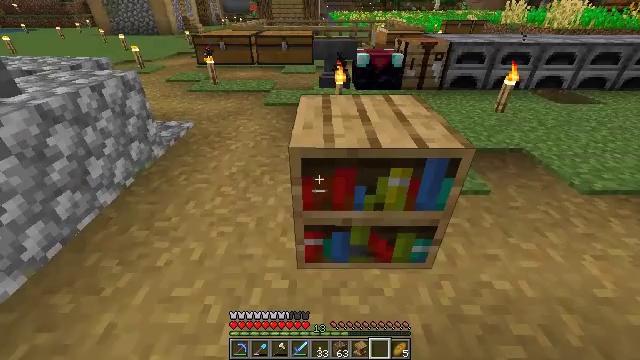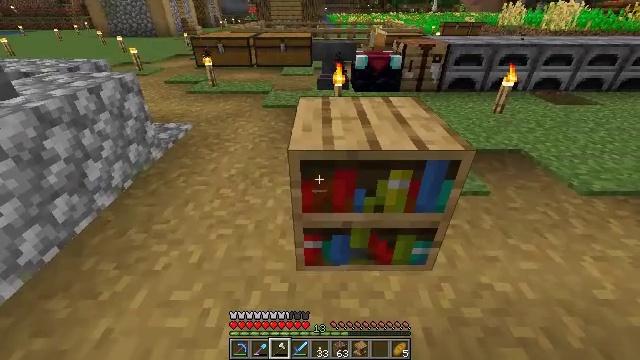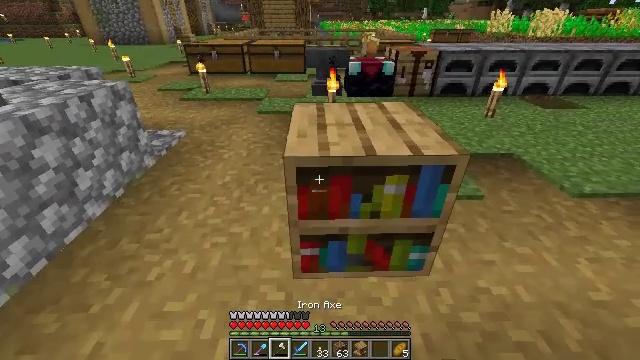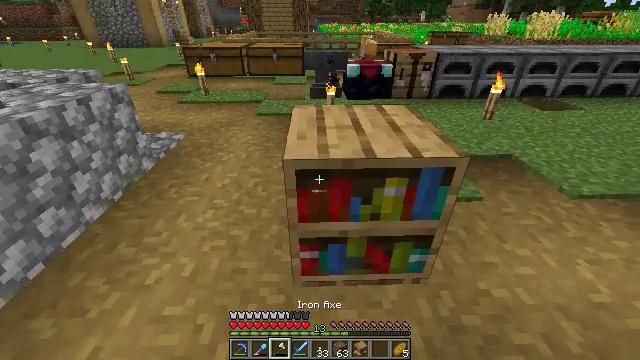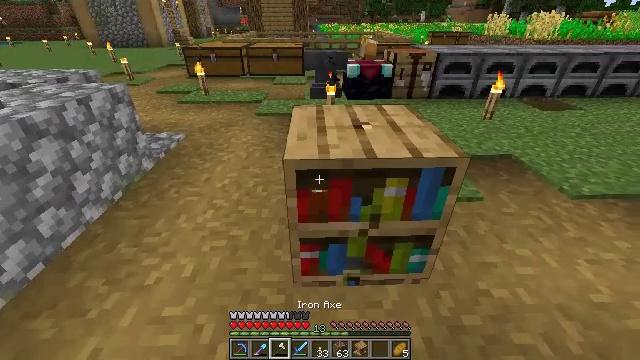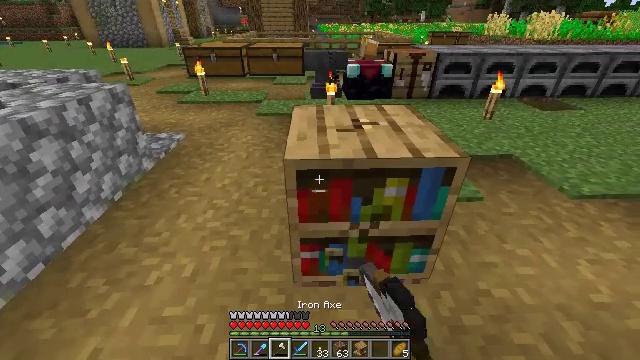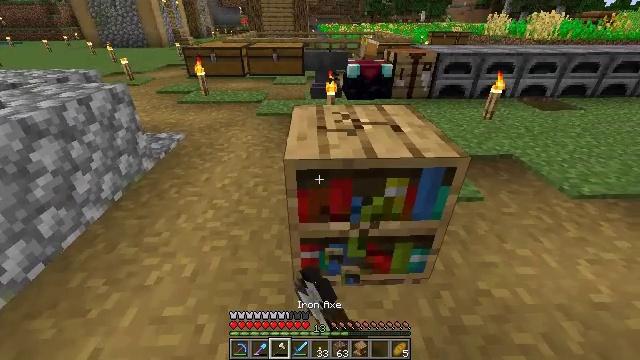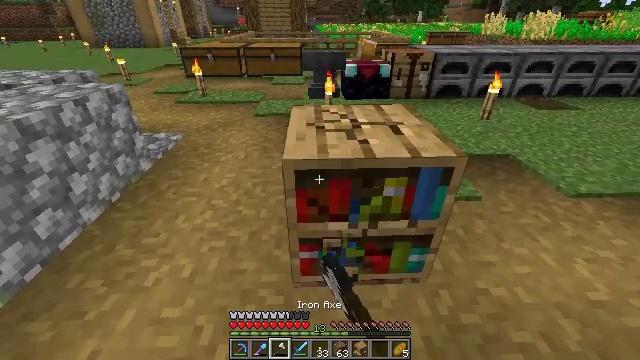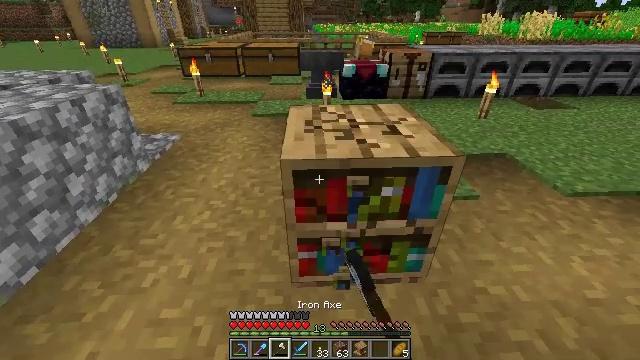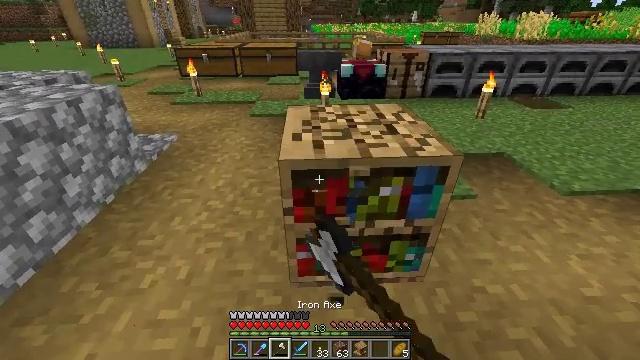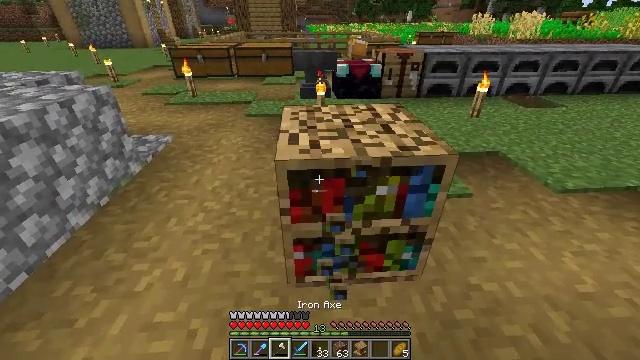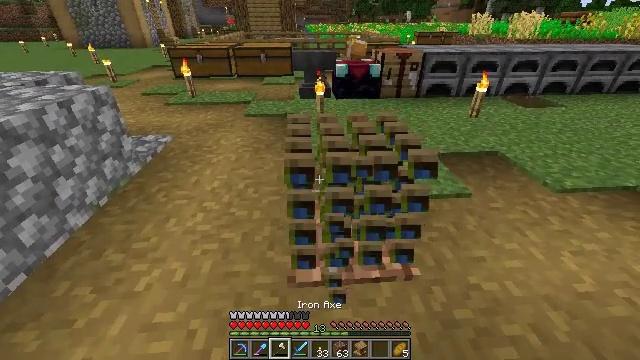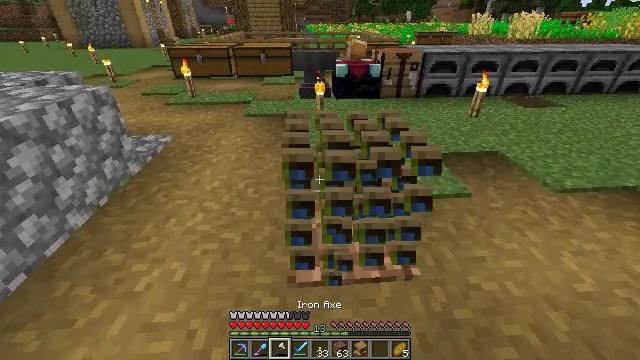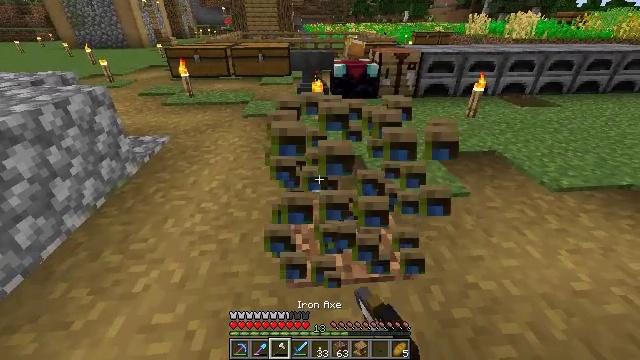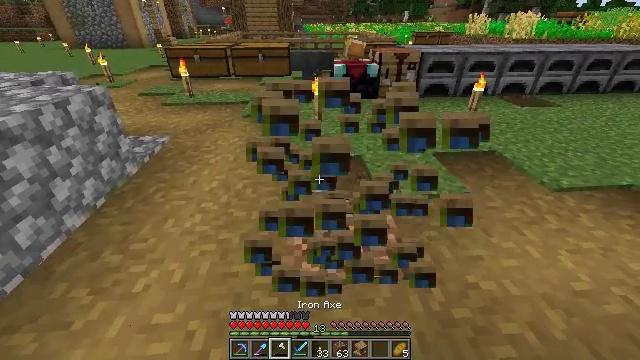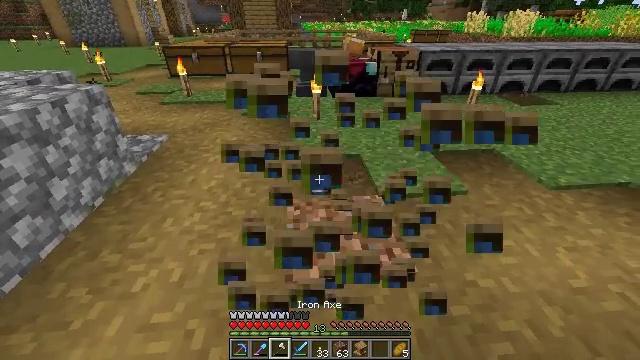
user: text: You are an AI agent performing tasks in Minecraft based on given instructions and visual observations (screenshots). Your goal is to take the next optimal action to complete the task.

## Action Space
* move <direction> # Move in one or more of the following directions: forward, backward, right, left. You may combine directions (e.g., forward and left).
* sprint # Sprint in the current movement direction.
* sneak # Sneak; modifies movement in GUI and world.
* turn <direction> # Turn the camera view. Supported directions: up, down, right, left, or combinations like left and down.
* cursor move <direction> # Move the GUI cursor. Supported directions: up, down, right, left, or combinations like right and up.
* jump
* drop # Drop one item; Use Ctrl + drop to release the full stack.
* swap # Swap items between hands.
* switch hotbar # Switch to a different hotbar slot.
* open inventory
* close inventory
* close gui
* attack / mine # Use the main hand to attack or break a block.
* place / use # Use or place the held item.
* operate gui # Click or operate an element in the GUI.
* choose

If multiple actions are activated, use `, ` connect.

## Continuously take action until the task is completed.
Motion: motion action
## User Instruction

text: Reclaim bookshelf materials.
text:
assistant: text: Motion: switch to hotbar 3
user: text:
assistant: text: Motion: turn right and up, switch to hotbar 3
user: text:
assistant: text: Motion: switch to hotbar 3
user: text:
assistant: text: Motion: attack / mine, switch to hotbar 3
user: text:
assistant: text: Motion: attack / mine
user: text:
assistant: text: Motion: attack / mine
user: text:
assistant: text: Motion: attack / mine
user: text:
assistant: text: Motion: attack / mine
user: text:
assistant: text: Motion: attack / mine
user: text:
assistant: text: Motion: attack / mine
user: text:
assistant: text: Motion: attack / mine
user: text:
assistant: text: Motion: attack / mine
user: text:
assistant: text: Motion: attack / mine
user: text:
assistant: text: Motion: attack / mine
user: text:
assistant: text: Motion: attack / mine
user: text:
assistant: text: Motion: no_op